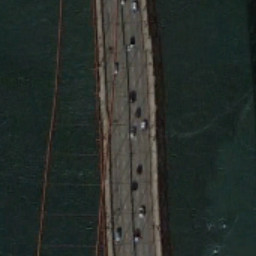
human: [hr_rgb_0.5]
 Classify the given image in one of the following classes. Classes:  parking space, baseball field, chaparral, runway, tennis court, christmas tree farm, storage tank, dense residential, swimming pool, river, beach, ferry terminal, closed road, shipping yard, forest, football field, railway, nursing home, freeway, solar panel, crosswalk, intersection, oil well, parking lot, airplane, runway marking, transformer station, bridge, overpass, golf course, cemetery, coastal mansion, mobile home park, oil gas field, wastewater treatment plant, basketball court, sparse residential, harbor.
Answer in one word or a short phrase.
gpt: bridge